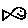
Label: fish